高一 · 代数
某学生从家里去学校上学, 骑自行车一段时间, 因自行车爆胎, 后来推车步行, 下图中横轴表示出发后的时间, 纵轴表示该生离学校的距离, 则较符合该学生走法的图是 ( )
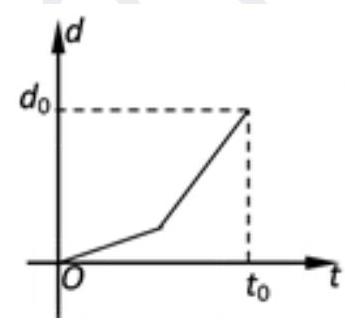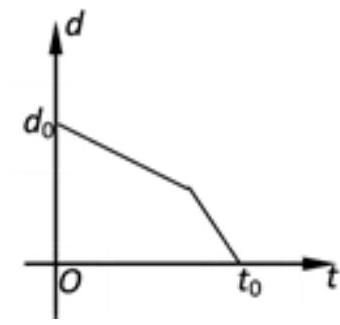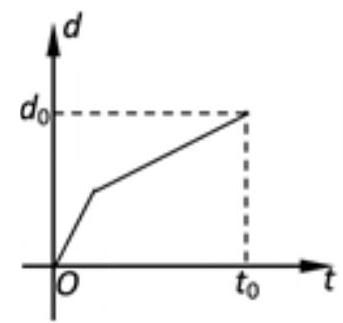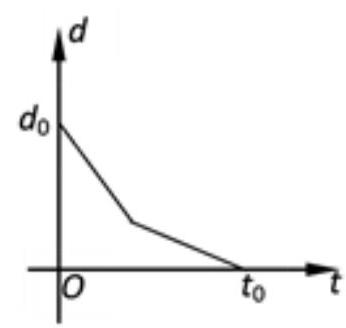
A.

B.

C.

D.

答案: D
解析:

先利用函数的单调性排除两项, 再利用曲线的斜率反映行进速度的特点选出正确结果: 随着时间的增加,距学校的距离在减小, 即函数图象应为减函数, 排除 $\mathrm{A} 、 \mathrm{C}$

曲线的斜率反映行进的速度, 斜率的绝对值越大速度越大, 步行后速度变小, 故排除 $\mathrm{B}$

故选 D